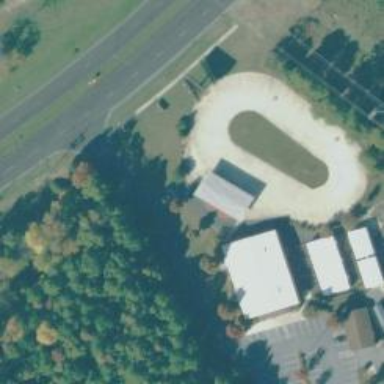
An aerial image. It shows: Raceway for motor sports.